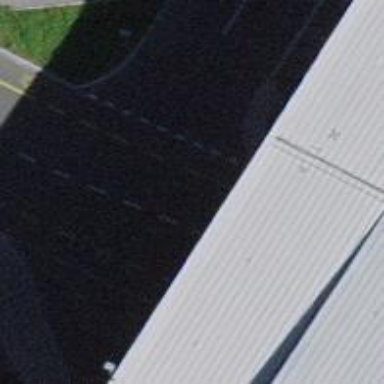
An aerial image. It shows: Tertiary road with asphalt surface including cycle lane.